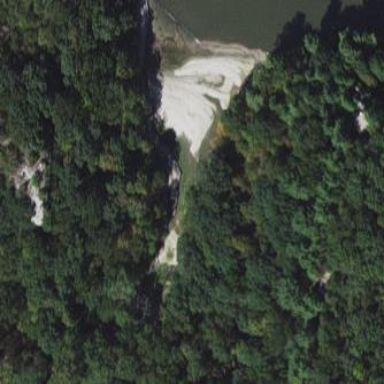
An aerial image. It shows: Natural area covered with sand.